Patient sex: F
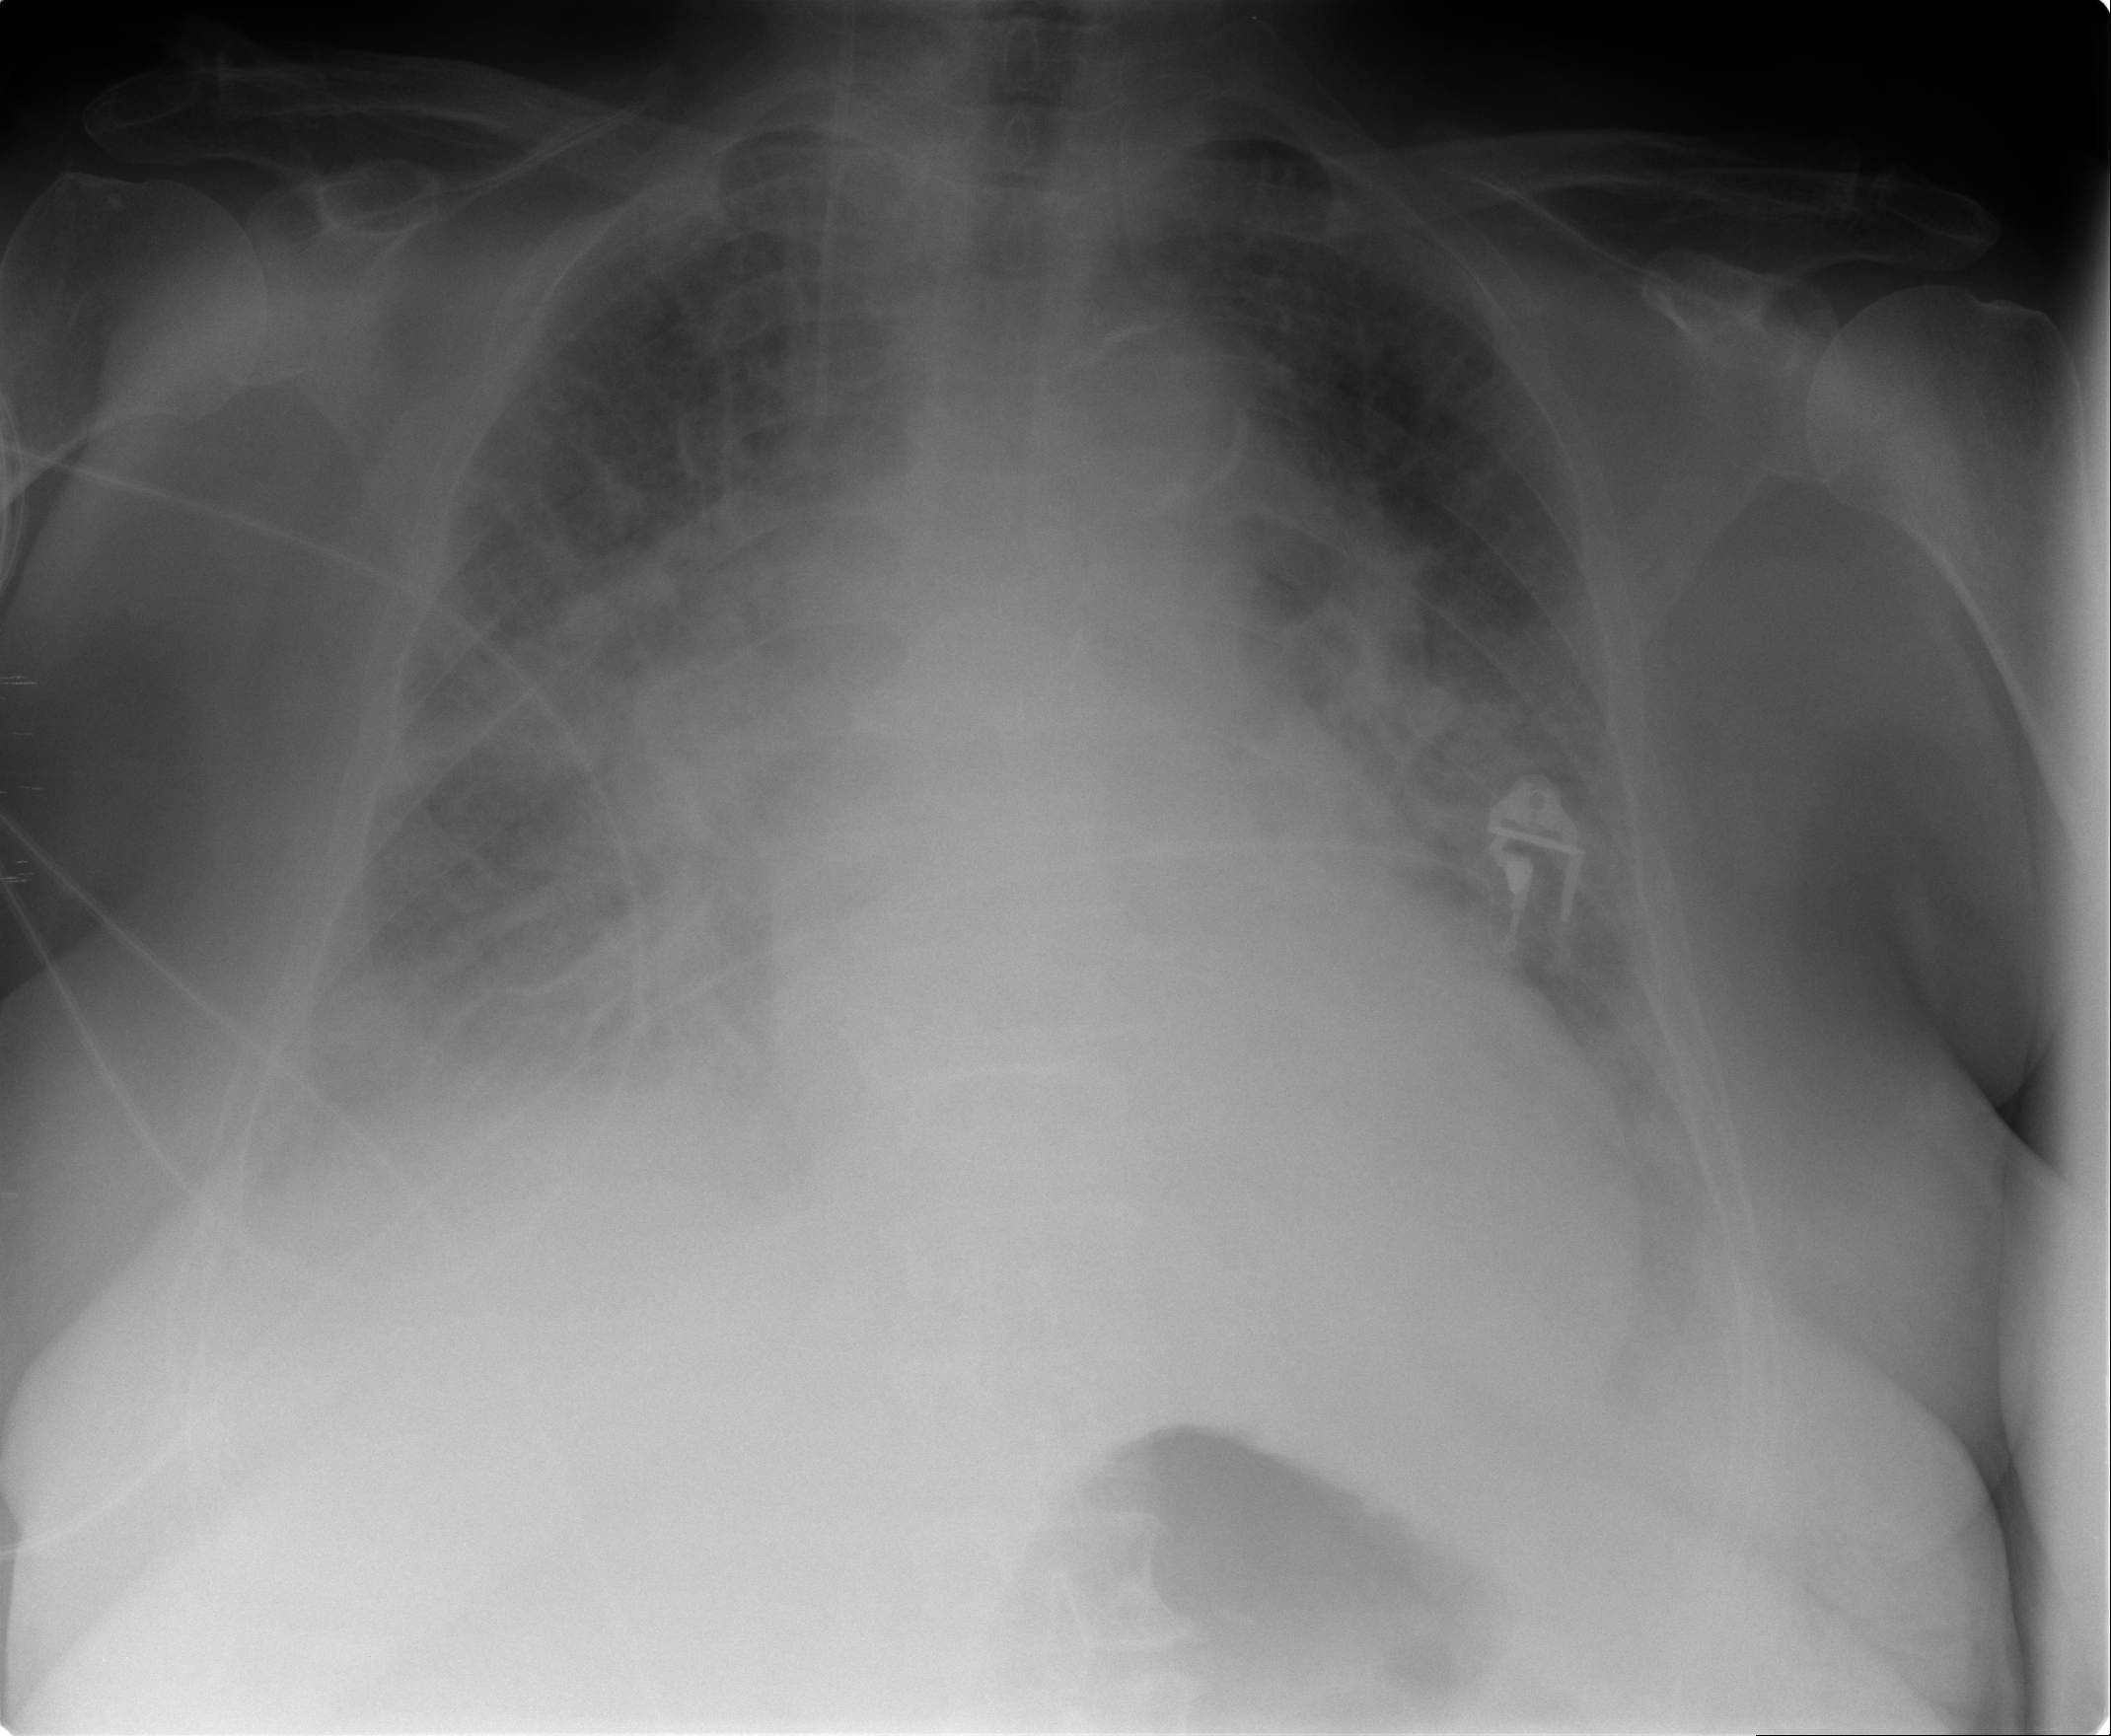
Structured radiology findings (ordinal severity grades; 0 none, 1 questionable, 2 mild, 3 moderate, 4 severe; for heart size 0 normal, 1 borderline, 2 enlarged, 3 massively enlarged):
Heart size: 2
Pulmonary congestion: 3
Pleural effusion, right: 3
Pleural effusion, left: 2
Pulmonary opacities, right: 2
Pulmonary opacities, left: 2
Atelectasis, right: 2
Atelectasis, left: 2